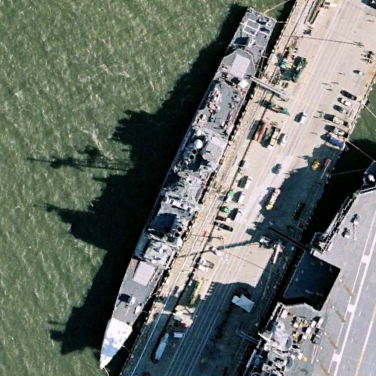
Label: cruiser